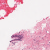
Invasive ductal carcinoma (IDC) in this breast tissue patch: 0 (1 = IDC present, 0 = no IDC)